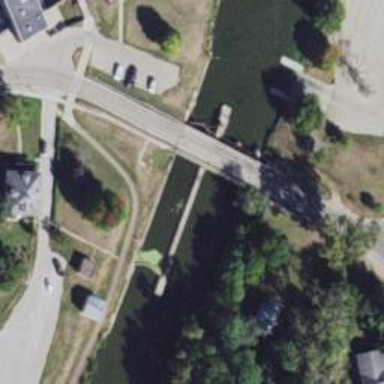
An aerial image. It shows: Lock gate along waterway.